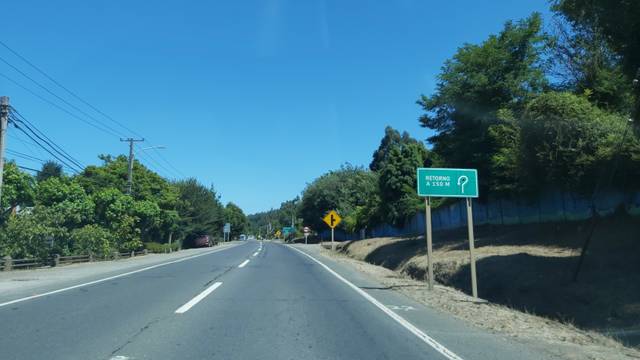
Region: Chile
Coordinates: -36.862, -73.07